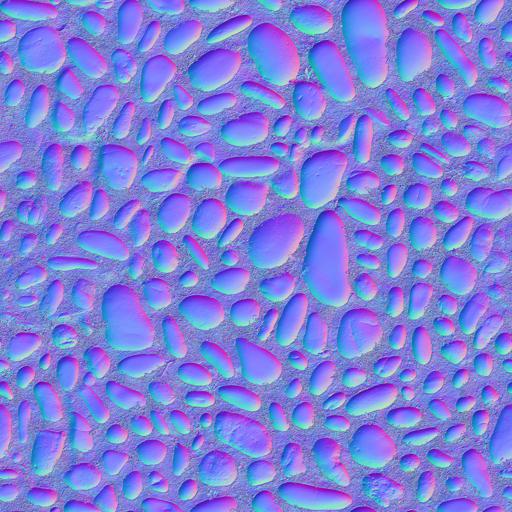
irregular pavement paving pebbles rocks round uneven